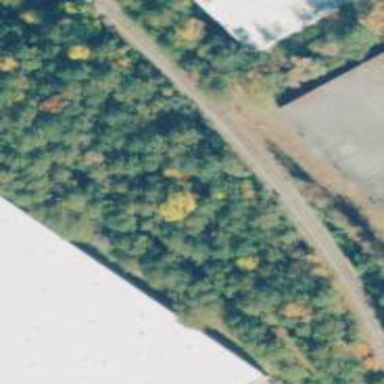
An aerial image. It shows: Disused railway spur service.